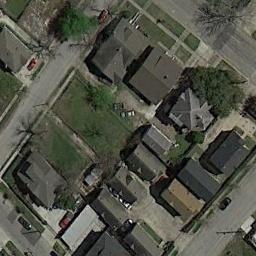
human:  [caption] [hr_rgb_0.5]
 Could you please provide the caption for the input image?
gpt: Lots of buildings are in medium residential area .

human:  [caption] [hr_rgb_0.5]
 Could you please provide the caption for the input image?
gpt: The houses in the mid-sized residential area are all white .

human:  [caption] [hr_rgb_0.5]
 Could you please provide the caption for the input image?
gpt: The medium residential area with some houses and a lawn is surrounded by roads .

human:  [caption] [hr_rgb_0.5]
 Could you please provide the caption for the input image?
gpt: The medium residential is on the grass next to the road .

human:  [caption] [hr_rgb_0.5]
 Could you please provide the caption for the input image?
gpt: There are some buildings on the medium residential area .